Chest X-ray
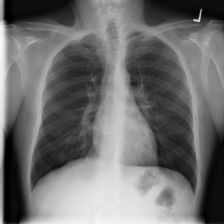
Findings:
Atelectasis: negative
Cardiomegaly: negative
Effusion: negative
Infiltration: negative
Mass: negative
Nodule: negative
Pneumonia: negative
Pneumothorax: negative
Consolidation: negative
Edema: negative
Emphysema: negative
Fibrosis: negative
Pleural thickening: negative
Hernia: negative